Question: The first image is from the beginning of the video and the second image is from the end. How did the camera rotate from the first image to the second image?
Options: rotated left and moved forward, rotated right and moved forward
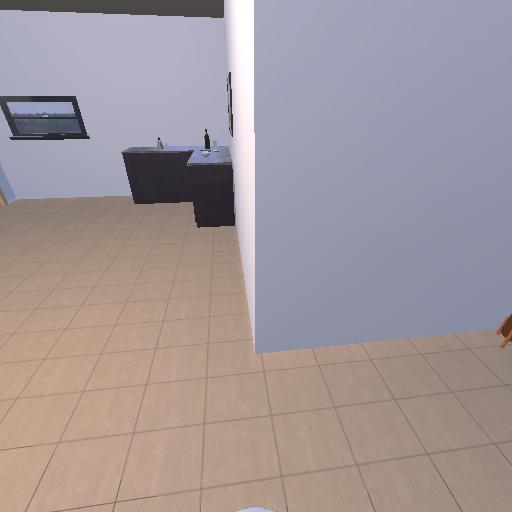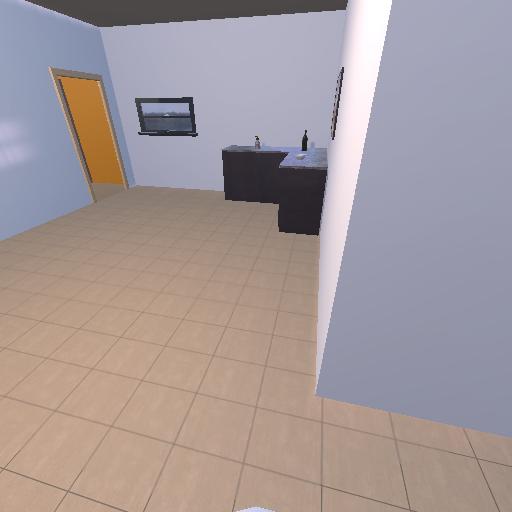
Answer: rotated left and moved forward